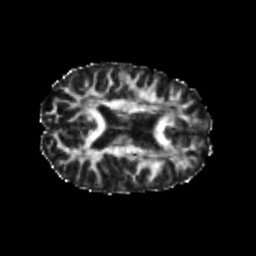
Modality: FA
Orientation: axial
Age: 20
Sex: female
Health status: healthy
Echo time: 0.074 s